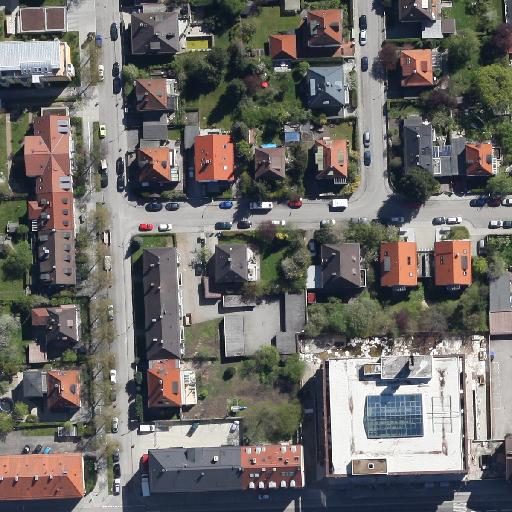
Referring expression: sidewalk